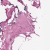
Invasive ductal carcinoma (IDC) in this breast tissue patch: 0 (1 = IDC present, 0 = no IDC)